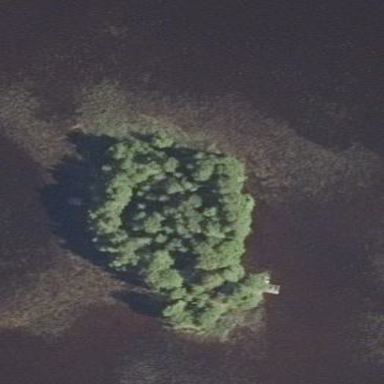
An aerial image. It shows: Islet covered with woodland.